Aerial crown-view tile of a tropical tree (Barro Colorado Island, Panama), acquired 20250915:
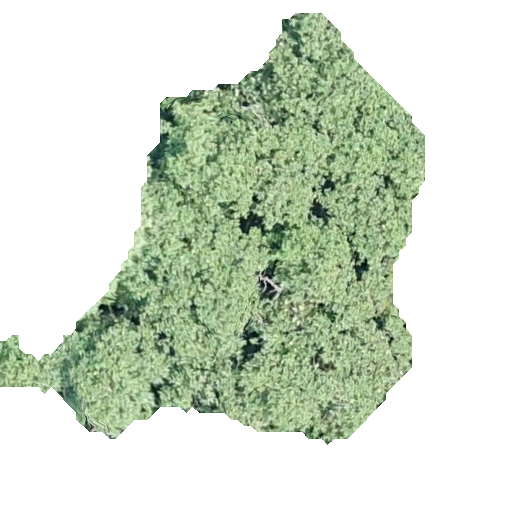
Species: Hieronyma alchorneoides
GBIF accepted scientific name: Hieronyma alchorneoides
Crown area: 151.132 m²